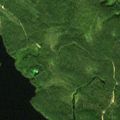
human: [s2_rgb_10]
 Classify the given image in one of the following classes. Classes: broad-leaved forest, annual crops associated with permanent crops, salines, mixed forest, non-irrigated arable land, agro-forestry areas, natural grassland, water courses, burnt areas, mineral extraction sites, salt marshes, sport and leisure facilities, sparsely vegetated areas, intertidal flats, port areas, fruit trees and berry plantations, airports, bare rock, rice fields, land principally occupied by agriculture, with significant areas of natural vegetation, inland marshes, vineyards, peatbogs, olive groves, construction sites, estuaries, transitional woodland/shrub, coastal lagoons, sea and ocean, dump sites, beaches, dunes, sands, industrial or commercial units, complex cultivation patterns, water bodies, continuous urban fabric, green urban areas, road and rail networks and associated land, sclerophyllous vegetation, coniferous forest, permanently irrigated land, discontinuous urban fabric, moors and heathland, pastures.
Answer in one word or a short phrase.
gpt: coniferous forest, water bodies